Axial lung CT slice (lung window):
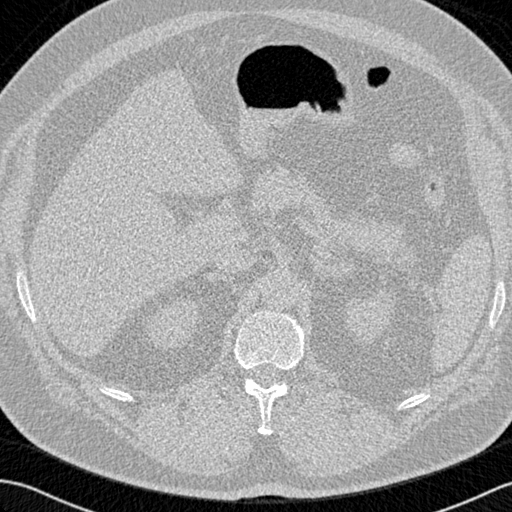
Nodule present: no